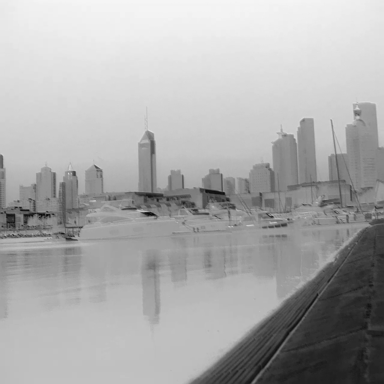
There are three canoes in the infrared image.